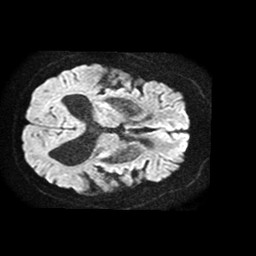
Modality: TRACE
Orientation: axial
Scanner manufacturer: philips
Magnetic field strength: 1.5 T
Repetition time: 3.842 s
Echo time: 0.09719 s